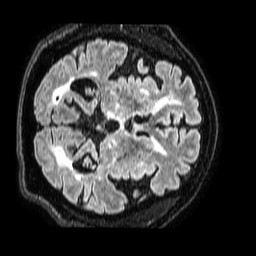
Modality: FLAIR
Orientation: axial
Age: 55
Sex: male
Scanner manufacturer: philips
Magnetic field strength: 1.5 T
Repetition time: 4.8 s
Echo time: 0.3 s